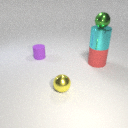
small yellow metal sphere in front of large red rubber cylinder